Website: macys
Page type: account-selection
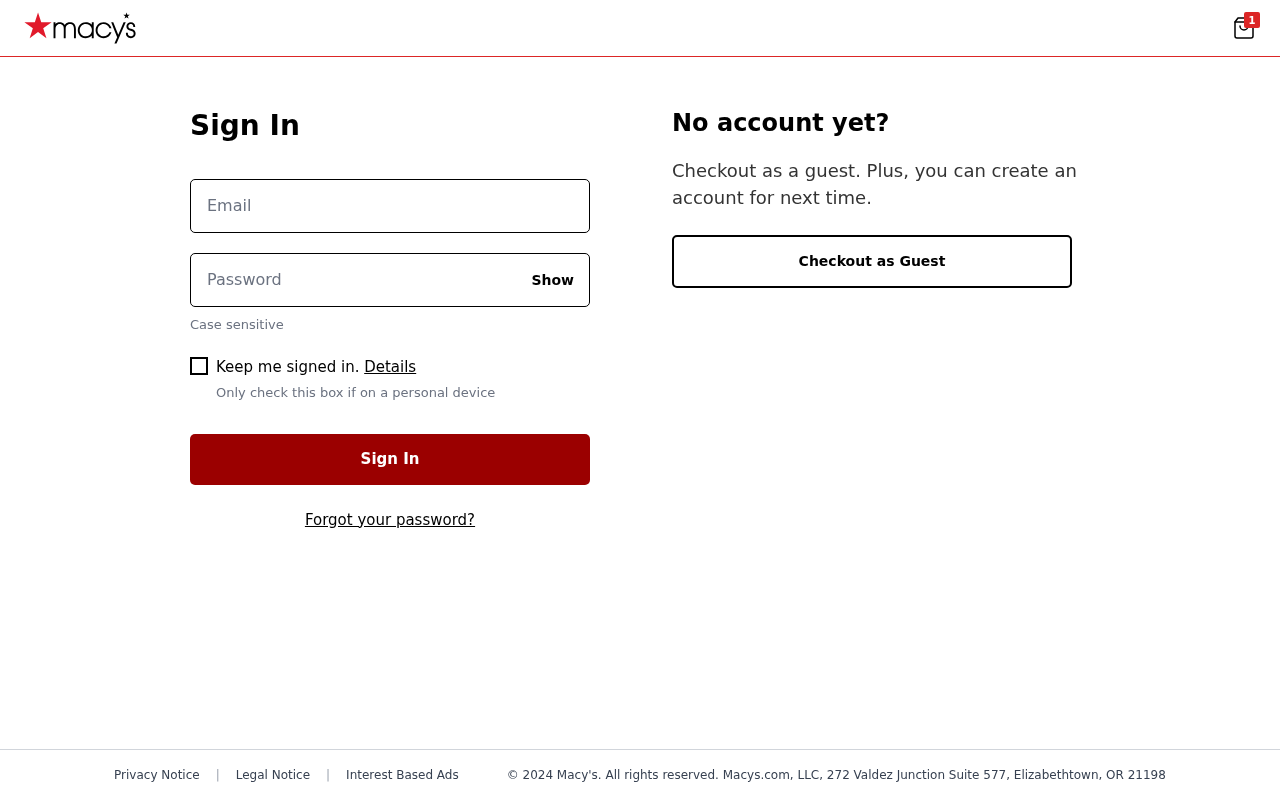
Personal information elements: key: PII_LOGIN_USERNAME
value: michelle1740
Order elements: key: ORDER_NUM_ITEMS
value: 1